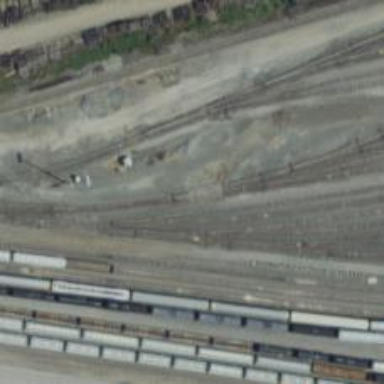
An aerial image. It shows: Railway yard used for servicing trains.